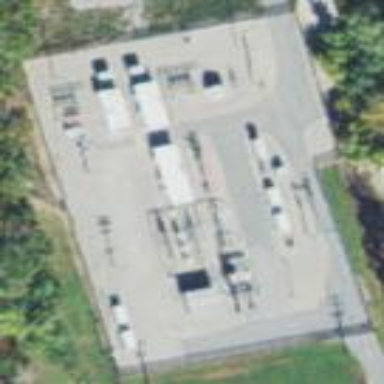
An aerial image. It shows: Outdoor distribution substation protected by fence.